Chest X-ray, PA view. Patient: 37 years old, sex F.
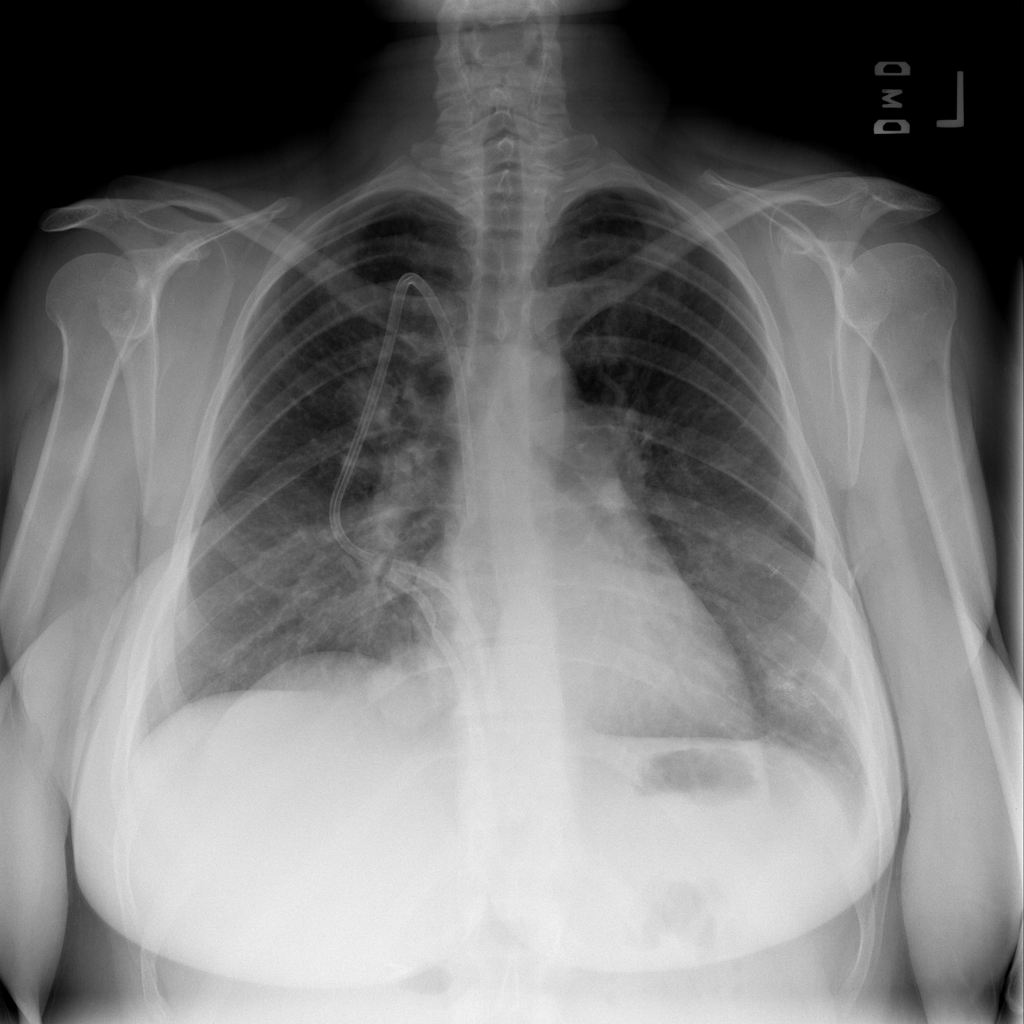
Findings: Edema, Mass